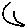
Label: moon